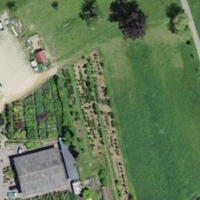
EUNIS habitat code: 25
Species observed at this site:
Corylus avellana